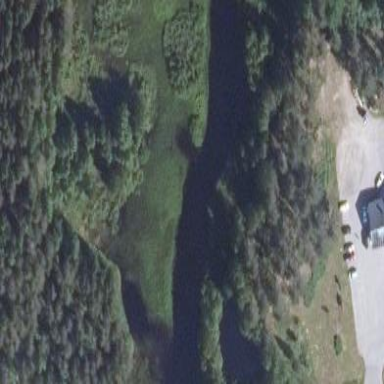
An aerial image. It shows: Swamp in wetland area.